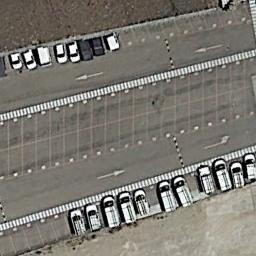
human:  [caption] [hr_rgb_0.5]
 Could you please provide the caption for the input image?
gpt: The parking lot has some cars arranged neatly in lines but lots of parking spaces are still empty .

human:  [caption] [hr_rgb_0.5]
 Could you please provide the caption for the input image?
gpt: Many cars are in the parking lot .

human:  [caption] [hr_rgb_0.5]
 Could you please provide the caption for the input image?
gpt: Three rows of cars were parked in the parking lot .

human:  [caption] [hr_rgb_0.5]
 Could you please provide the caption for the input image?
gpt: There are some cars on the parking lot .

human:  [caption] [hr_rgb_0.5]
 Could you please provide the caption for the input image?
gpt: There are some white cars and many empty space on the parking lot .